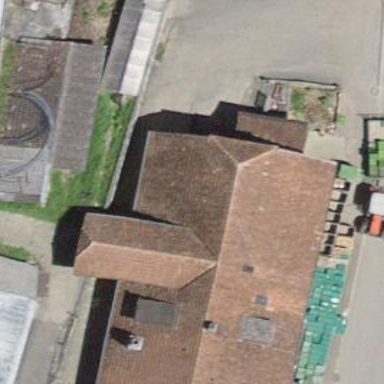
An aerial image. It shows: Farm building.